Question: OK, the documentation says:
> If you configure the folder containing FW/1 as a new web root and
browse to it, you'll see an introductory application.
So I created a new site in Windows Vista and pointed it to the Framework 1 bundle.
I've installed CF10, and am able to navigate to <URL>
so I know that's working.
But when I navigate to <URL>, it gives me:
'''
Error Summary
HTTP Error 500.0 - Internal Server Error
The page cannot be displayed because an internal server error has occurred.
Requested URL http://localhost:80/
Physical Path C:\inetpub\seancorfield-fw1-9e69741
'''
And trying localhost:8500 goes to C:\ColdFusion10\cfusion\wwwroot

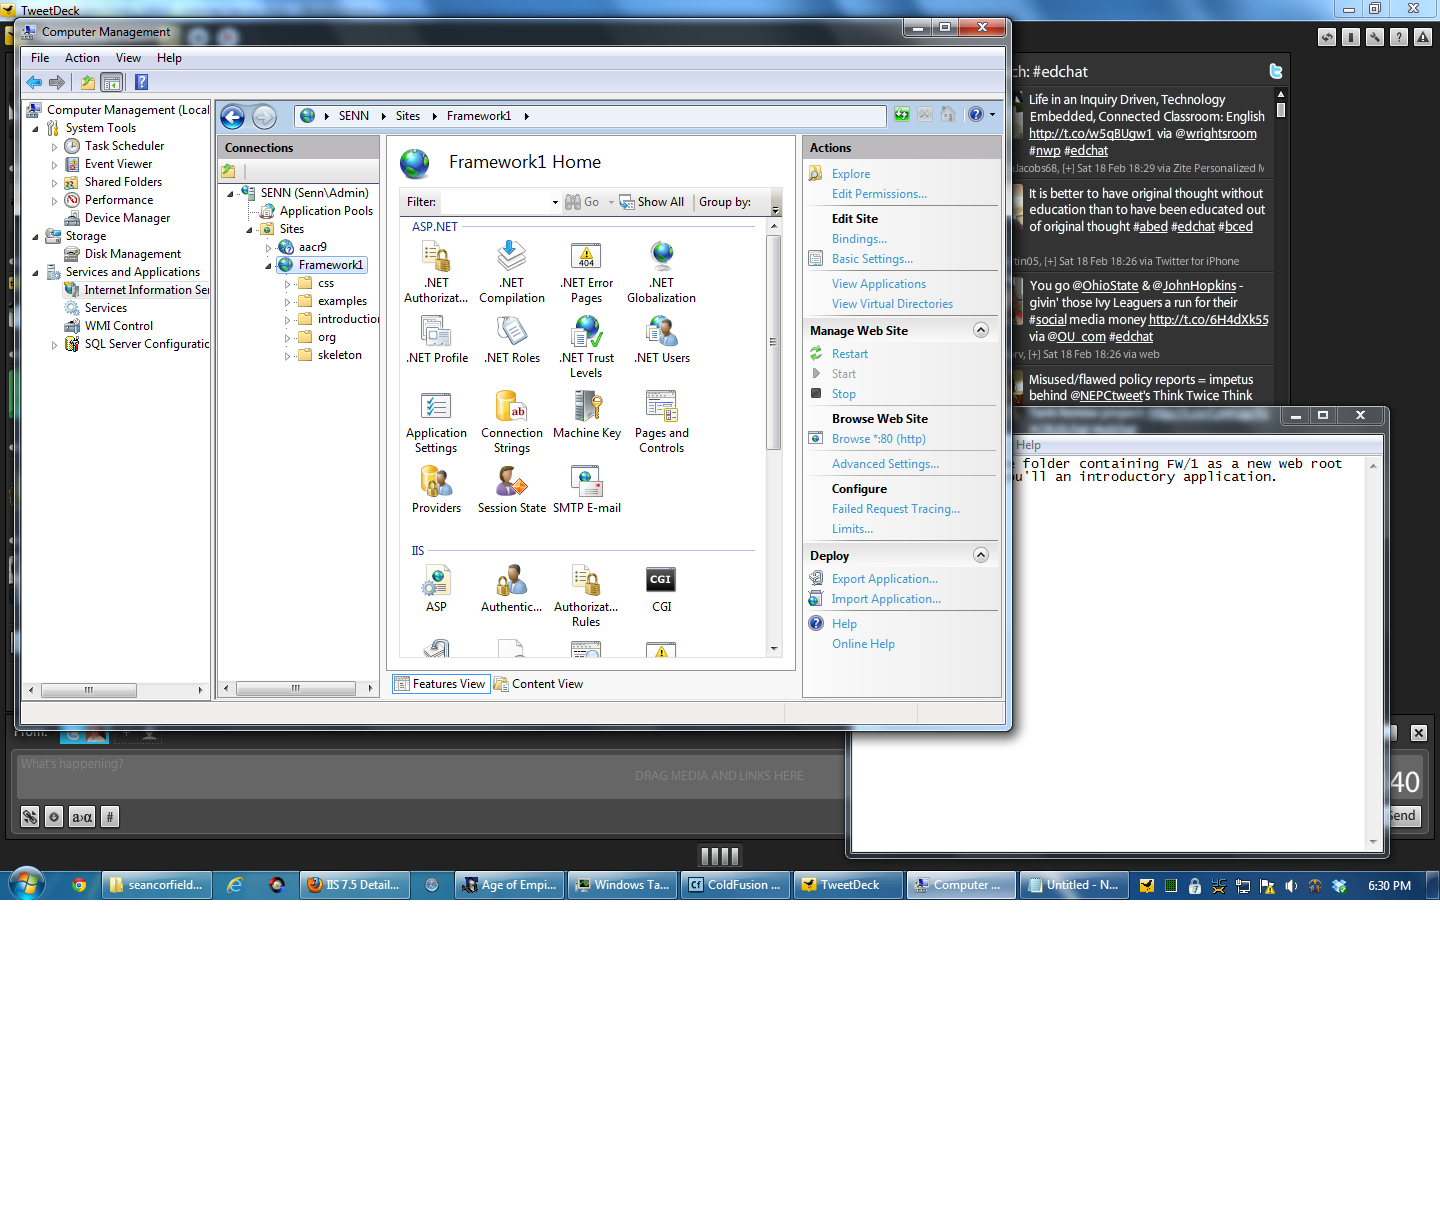
Answer: I wrote up a pretty detailed blog post here:
<URL>
It looks like you may not have updated your mapping to the WEB-INF and CFIDE folders.